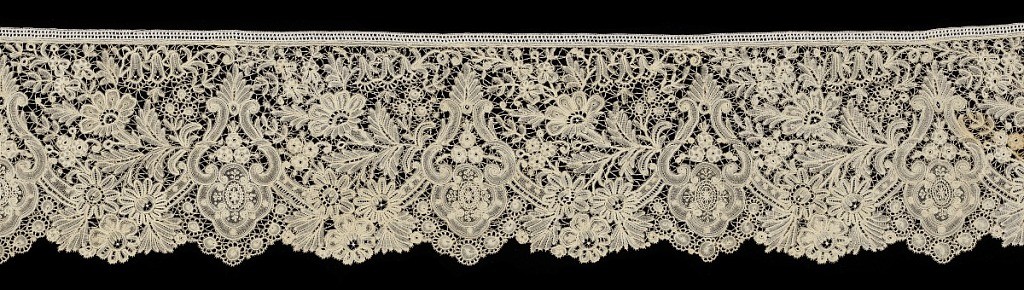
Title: Border
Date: mid-19th century
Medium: linen Technique: bobbin lace with needle lace inserts
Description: Border with a pattern imitative of Point de Gaze lace has symmetrically-placed medallions that alternate with floral sprays.